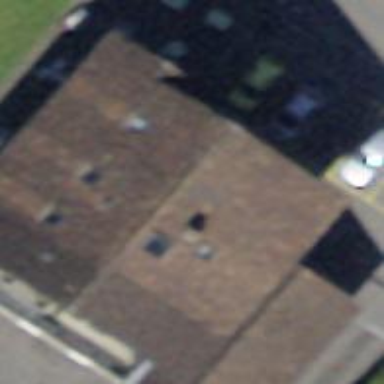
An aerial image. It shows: Cafe.